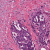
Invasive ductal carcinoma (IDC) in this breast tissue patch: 0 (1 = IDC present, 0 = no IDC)